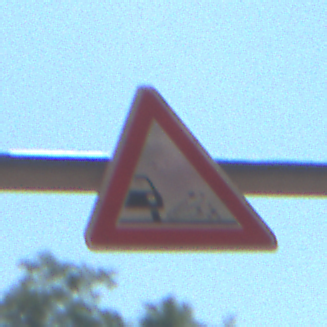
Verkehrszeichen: SplittSchotter
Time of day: MorningAfternoon
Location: Outdoor (Nature)
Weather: Clear
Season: Summer
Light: Natural